Field crop: maize
Growth stage: 2
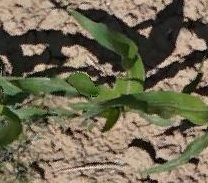
Species: maize